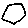
Label: hexagon